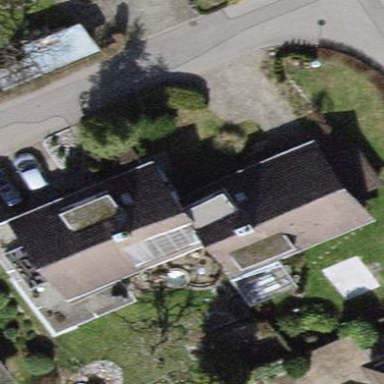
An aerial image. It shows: Semidetached house with gabled roof.